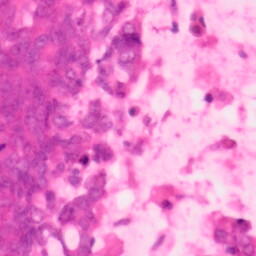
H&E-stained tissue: Colon